Question: I'm new to Magento.I have installed Magento 1.8.0.1 and have added sample data.
Now page in localhost likt this,

Now I want to <URL>, when click install now button, it shows get extension key, so copy that link and run in browser, but it displays:
> ForbiddenYou don't have permission to access /community/Ma2_Slideshow_Free/ on this server.
May I know, if I did these steps correct or not?
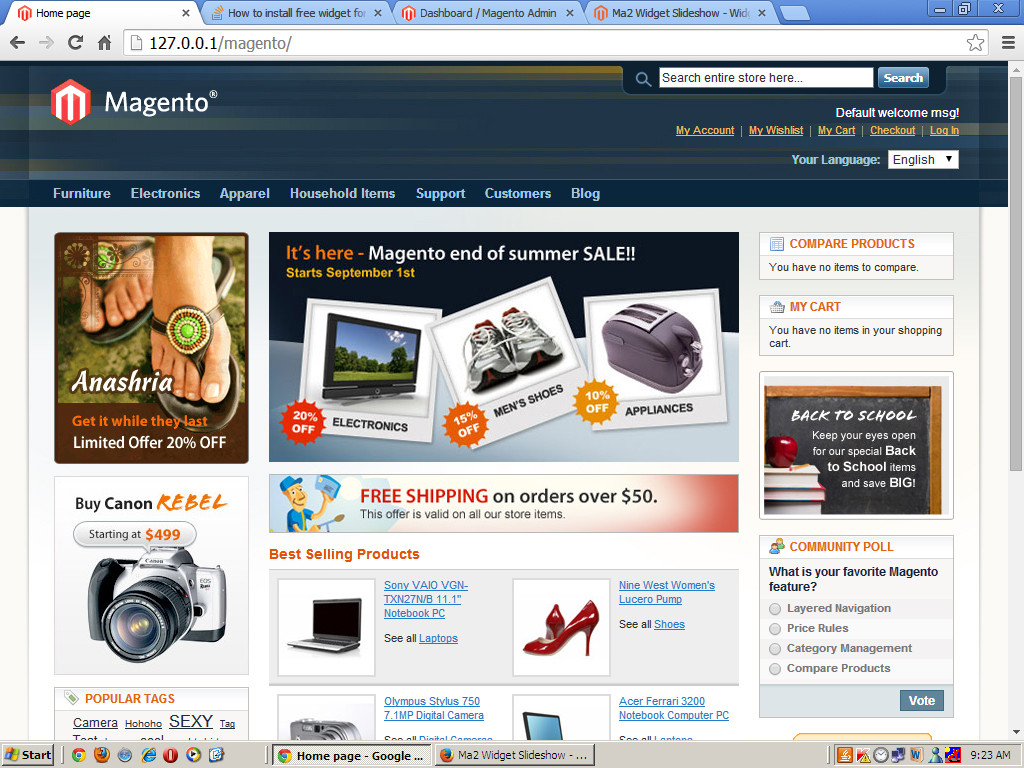
Answer: Follow the below step to install your required widget/extension
- - - select your key from <URL>- Paste that key in Magento Connect Manager page :/ Paste extension key to install: -> Click install- Every time when you install a new extension, make sure u have to logout of your adminpannel & login again respectively to aspect your new changes made.
Don't forget to clear cache from System -> Cache Management